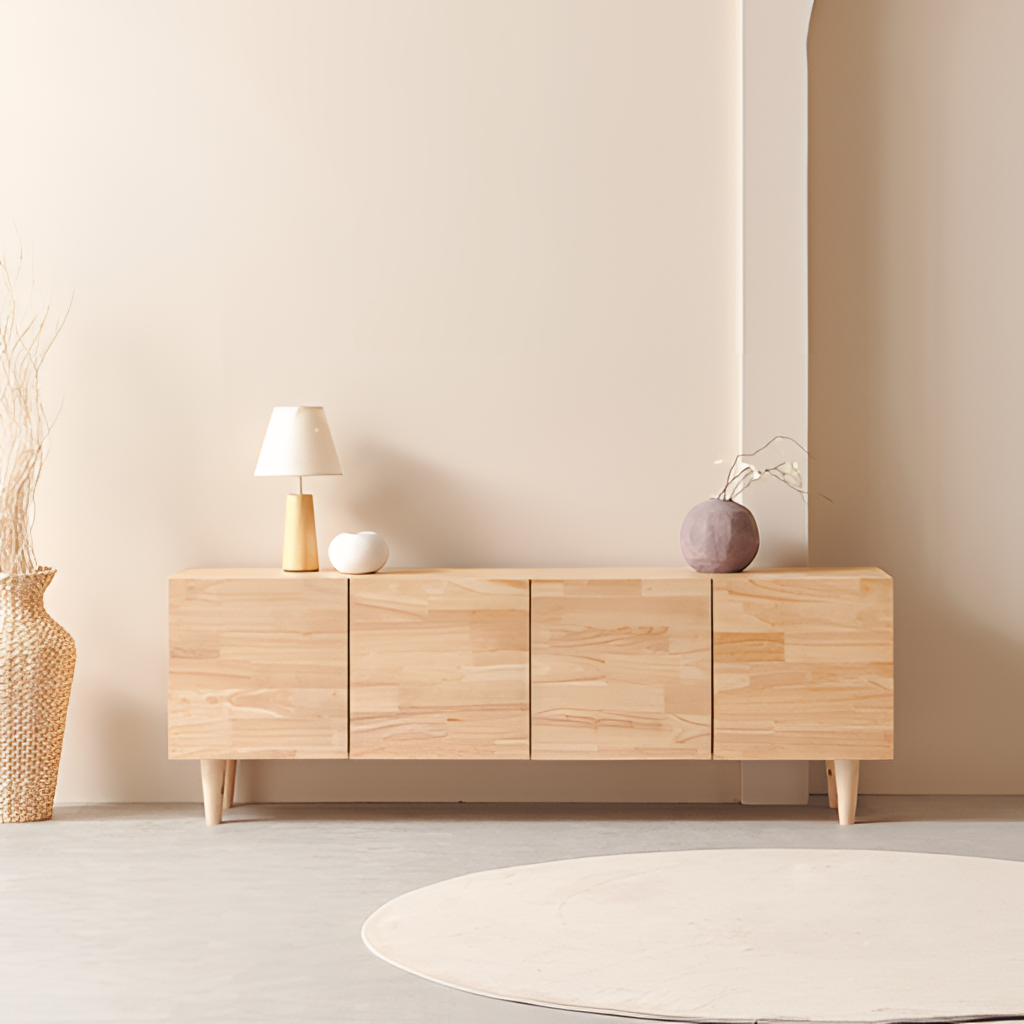
living room, light wood wood console, paint wallpaper, with solid pattern, concrete flooring, with smooth pattern, minimalist